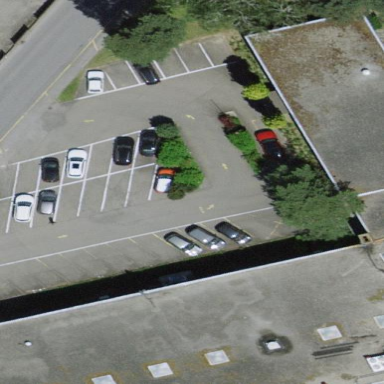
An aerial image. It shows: Parking area with surface.